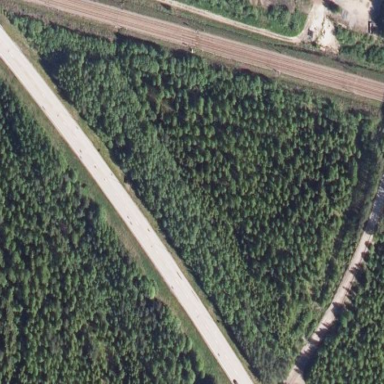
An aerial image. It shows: Deciduous broadleaved woodland.